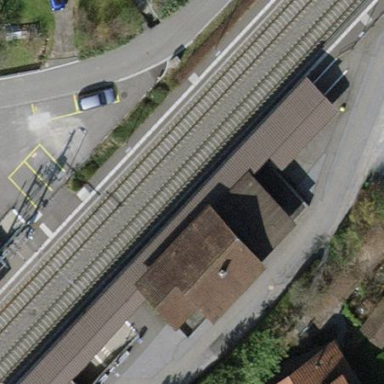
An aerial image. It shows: Train station building.